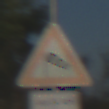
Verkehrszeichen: SeitenwindVonLinks
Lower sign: LaengeEinerStrecke6
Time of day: MorningAfternoon
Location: Outdoor (RoadRail)
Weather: Clear
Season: NotSpecified
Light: Natural